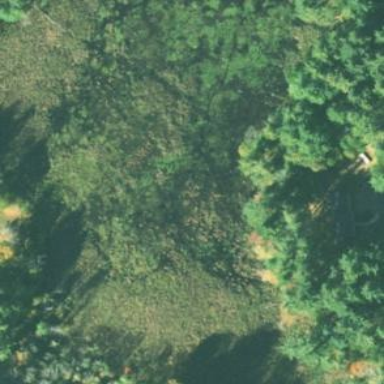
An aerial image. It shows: Marshy wetland area.